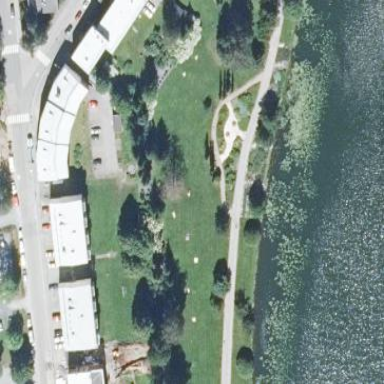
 perfect for leisurely sports activities."